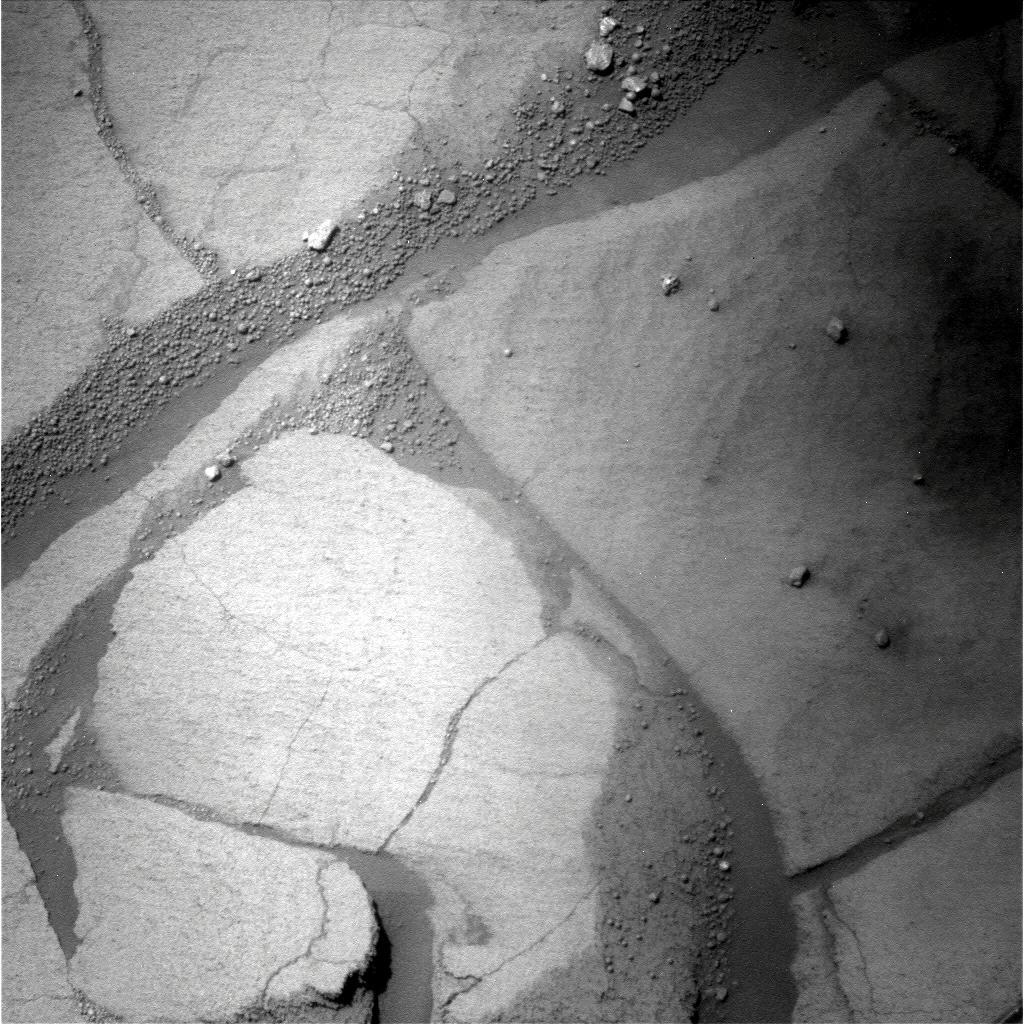
Terrain classes present: Bedrock, Gravel / Sand / Soil